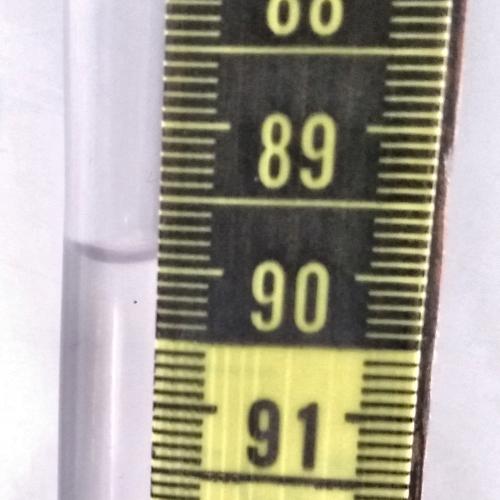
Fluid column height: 89.9 cm